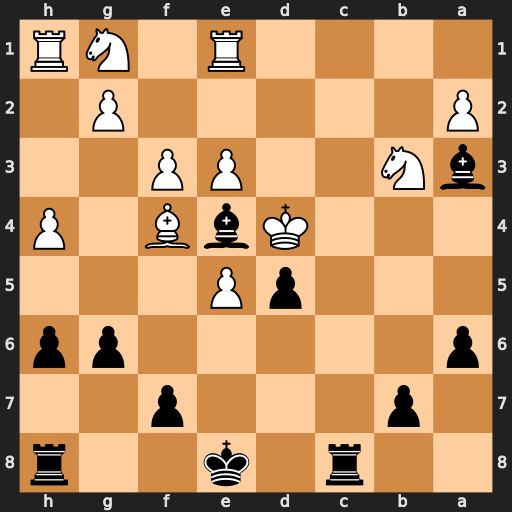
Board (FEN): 2r1k2r/1p3p2/p5pp/3pP3/3KbB1P/bN2PP2/P5P1/4R1NR
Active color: b
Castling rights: k
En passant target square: -
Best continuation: Bb2#